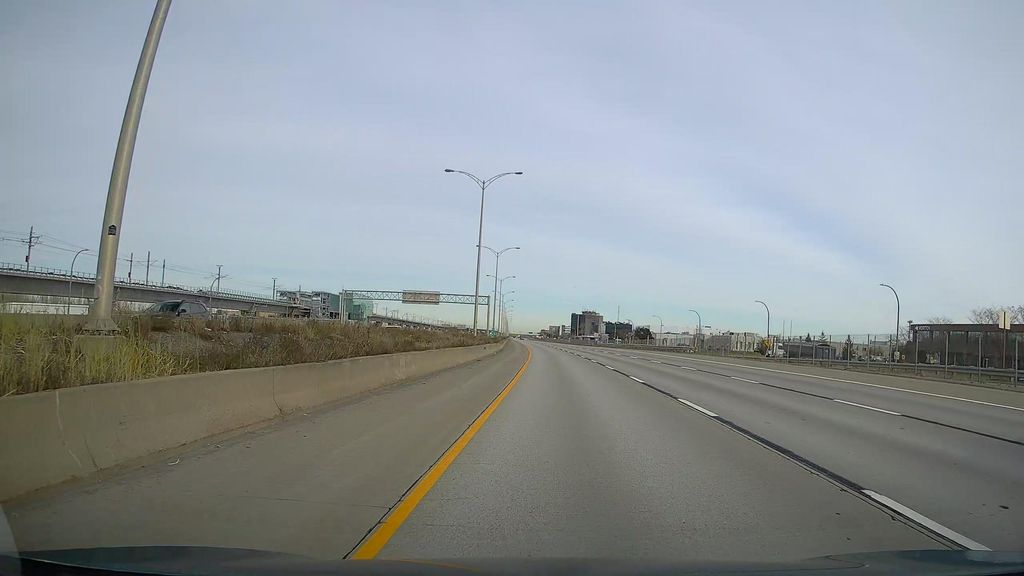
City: montreal